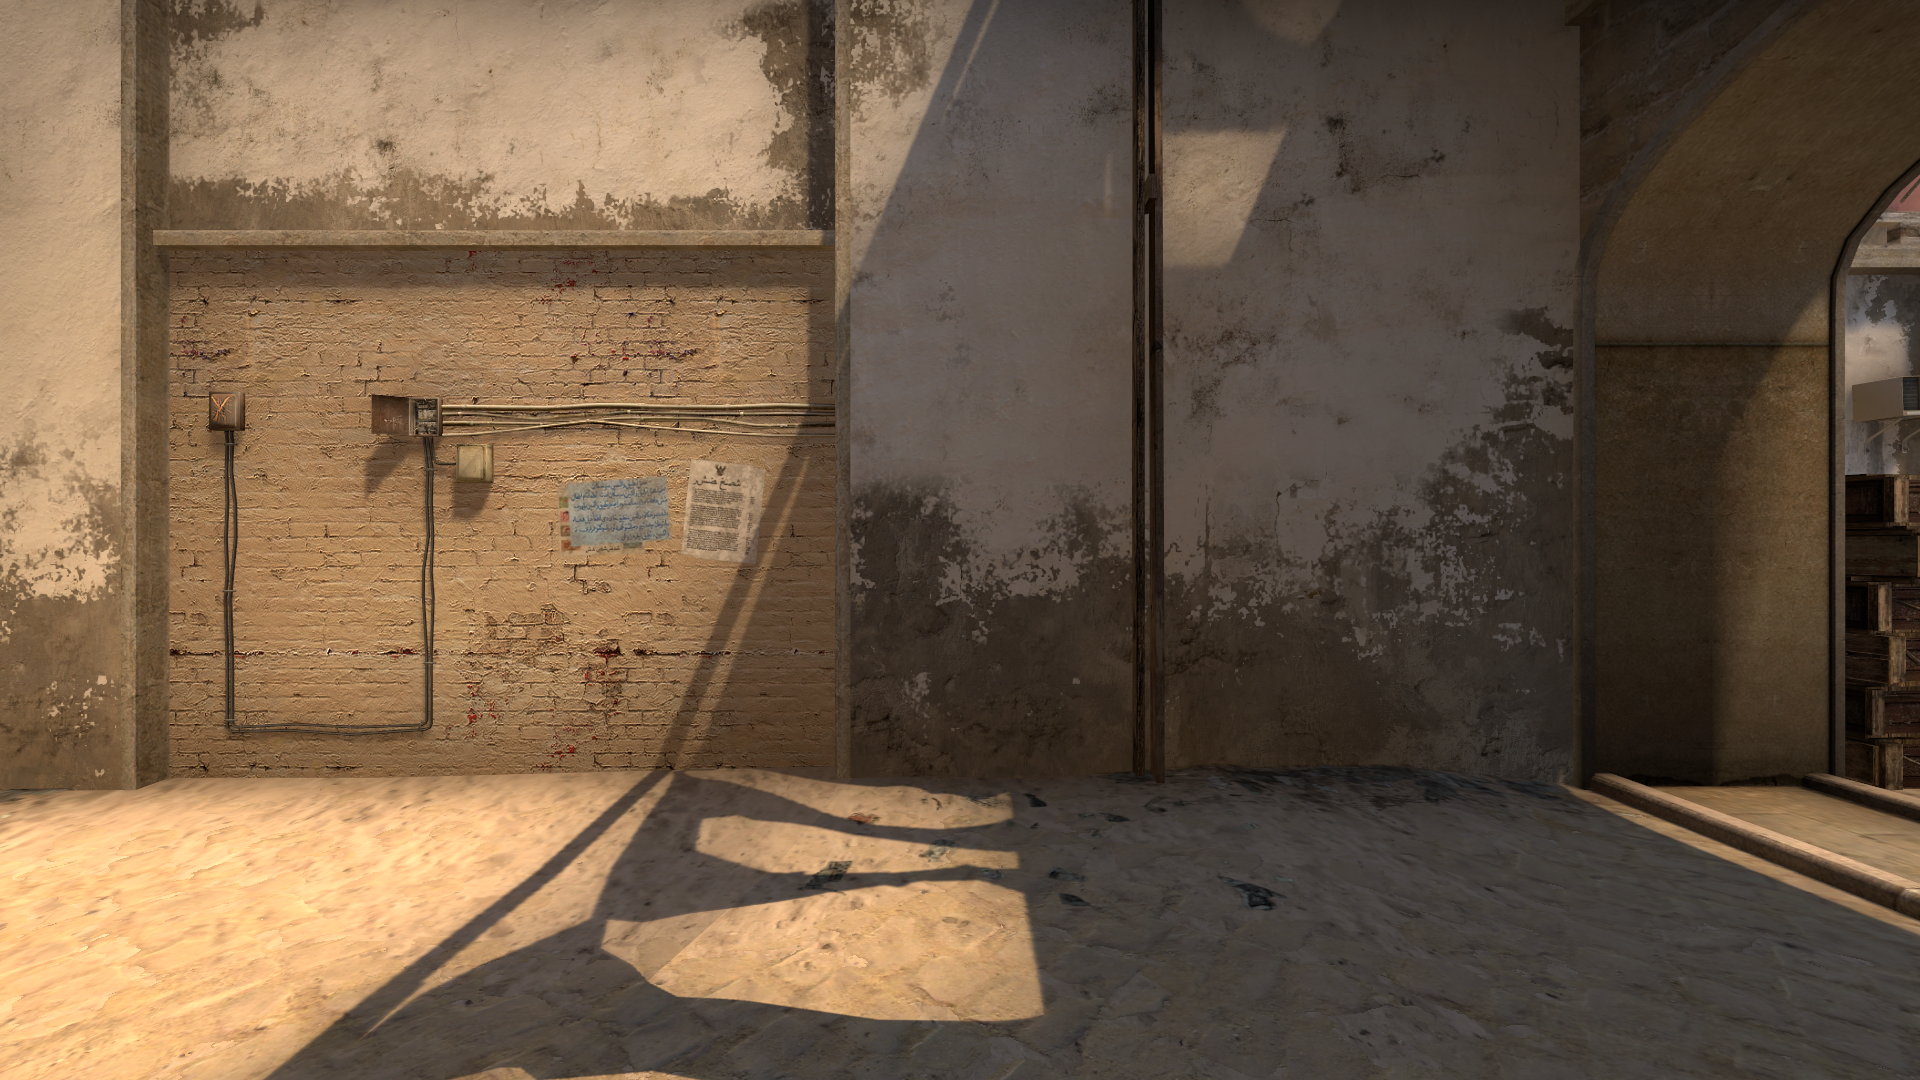
Map: de_mirage